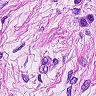
Metastatic tissue present: yes